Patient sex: M
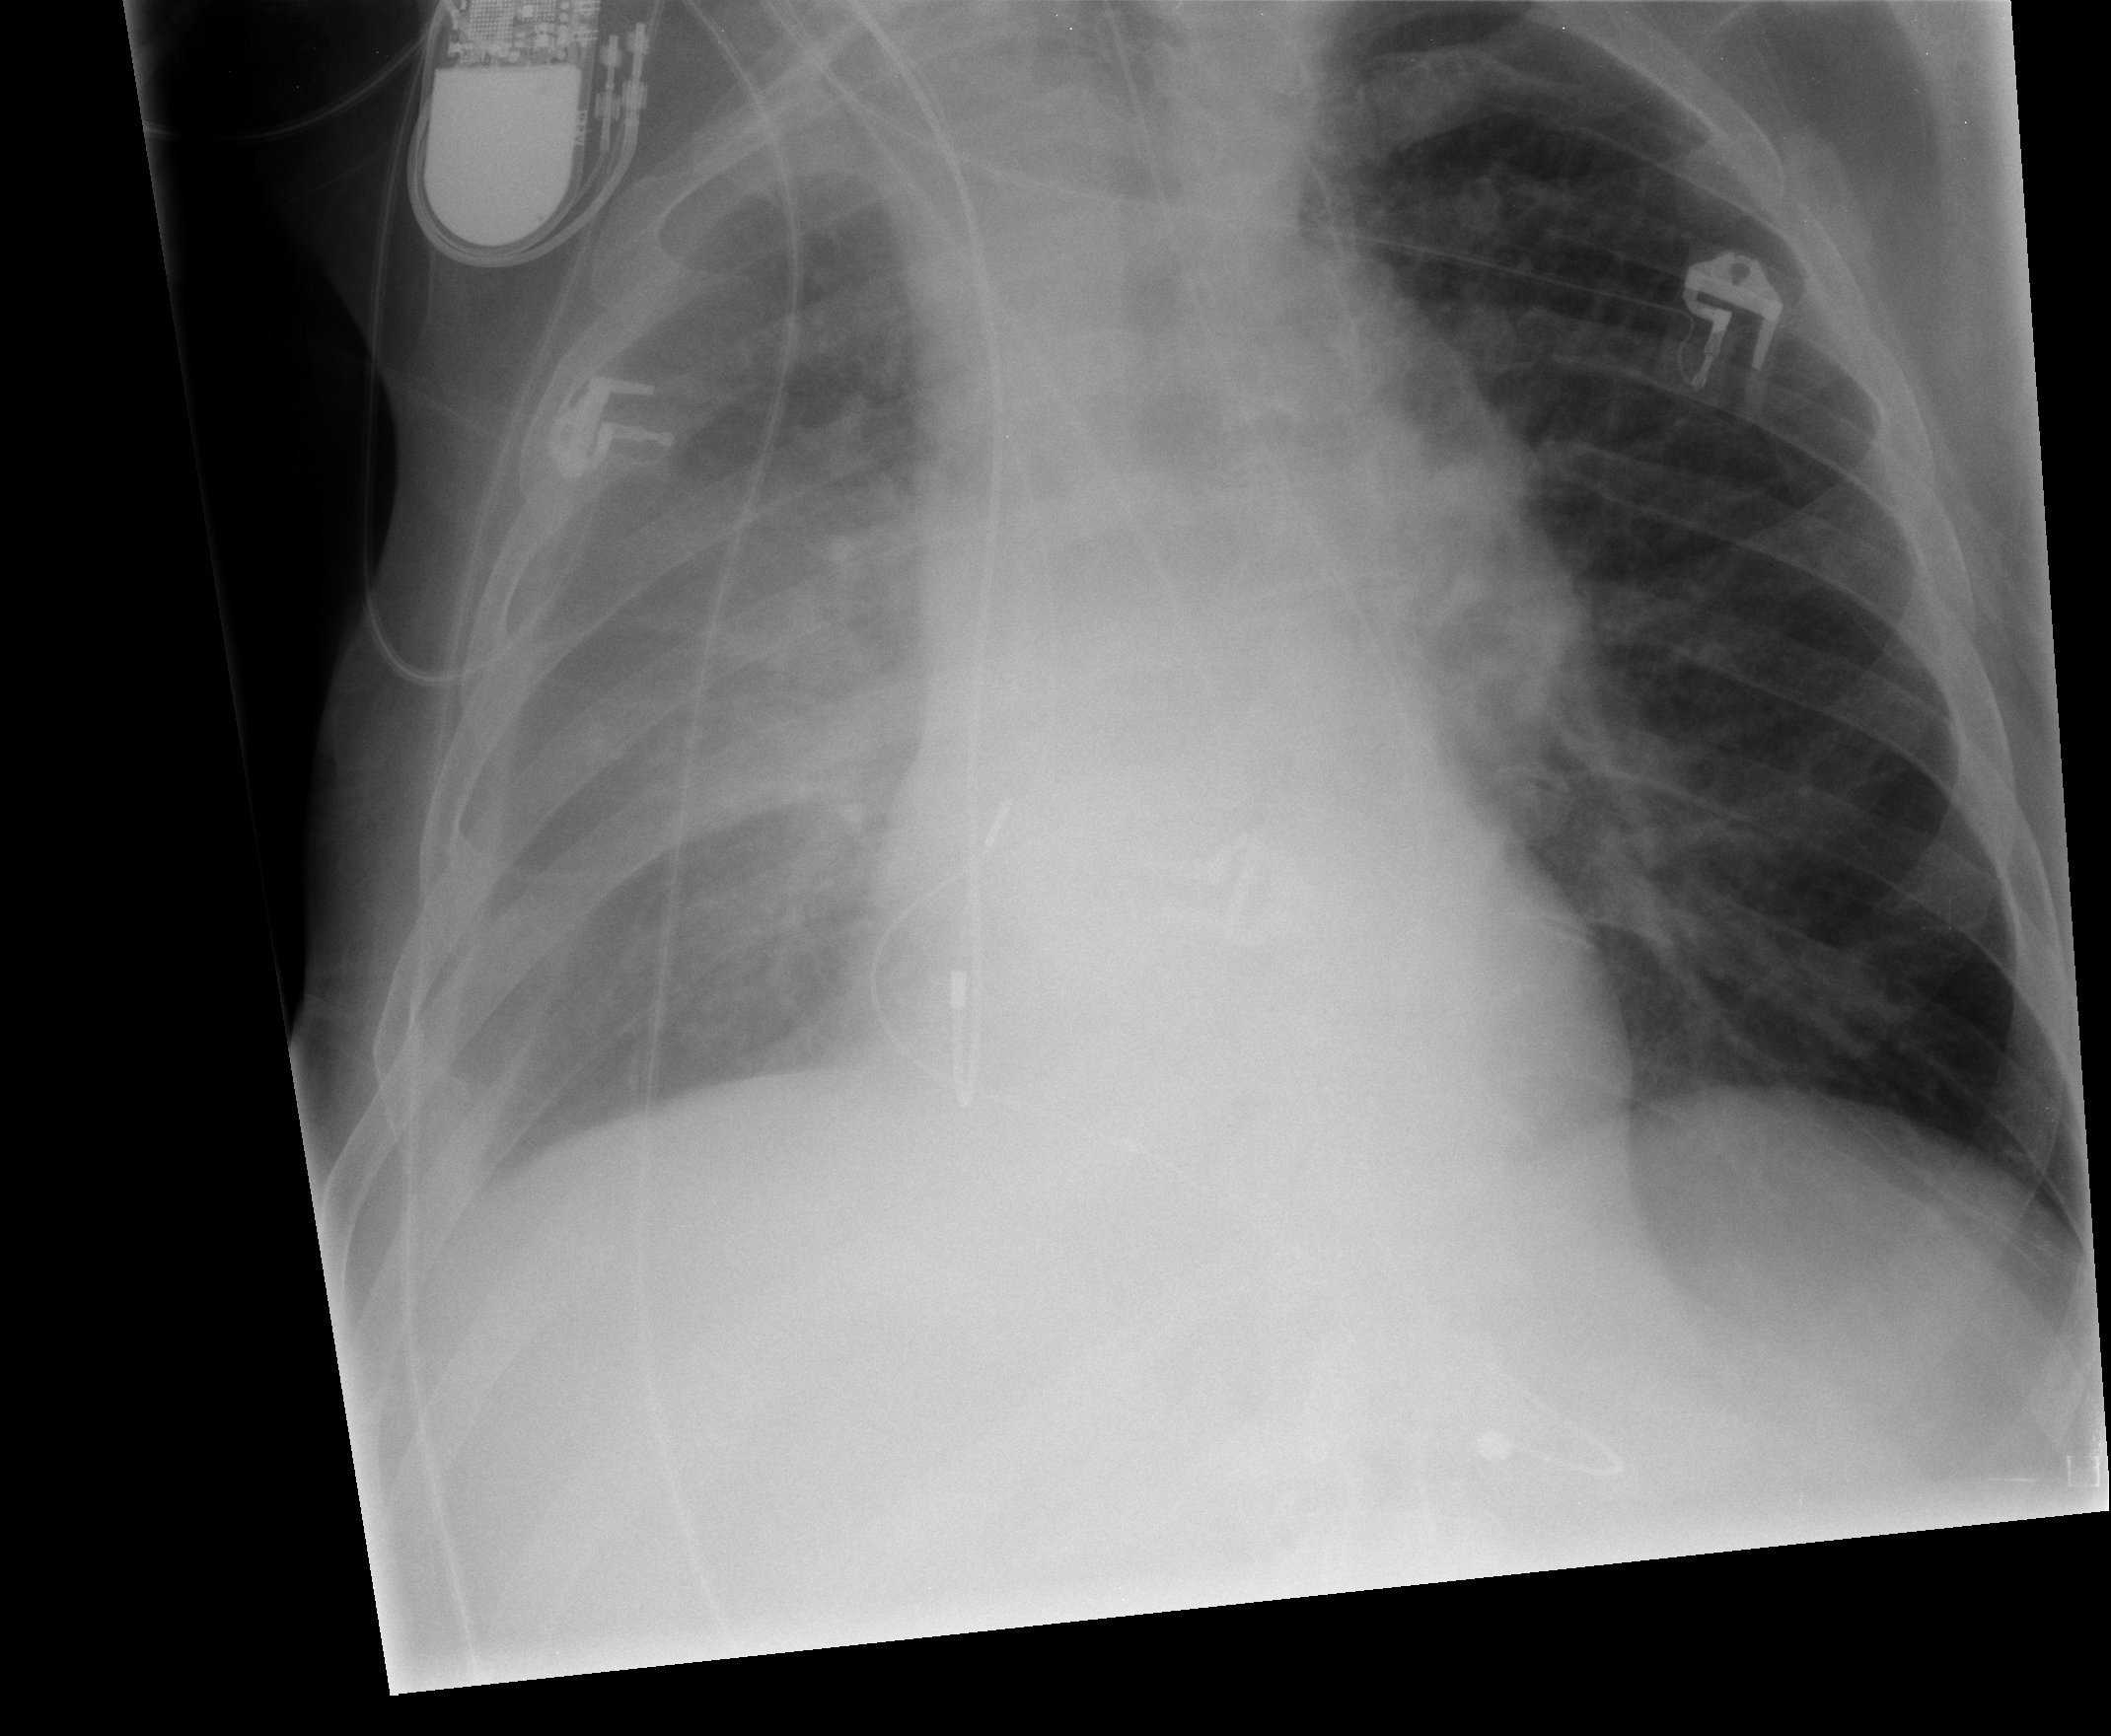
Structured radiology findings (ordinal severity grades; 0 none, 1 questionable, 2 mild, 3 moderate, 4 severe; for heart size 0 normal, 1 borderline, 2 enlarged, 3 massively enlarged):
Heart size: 0
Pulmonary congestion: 2
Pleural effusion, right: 2
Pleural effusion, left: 0
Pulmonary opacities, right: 3
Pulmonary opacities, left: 1
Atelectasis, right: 2
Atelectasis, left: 0